Interaction volume radius: 5 \u00c5
Interaction volume height: 10 \u00c5
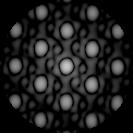
Disorder parameter: 0.08223